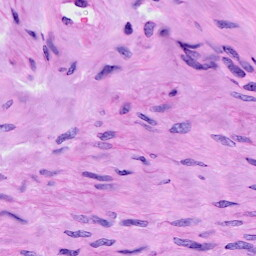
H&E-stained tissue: Cervix